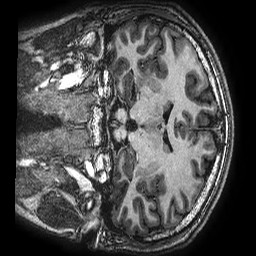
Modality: T1w
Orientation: coronal
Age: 18
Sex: male
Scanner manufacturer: ge
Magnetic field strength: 3 T
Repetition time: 0.00766 s
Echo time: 0.003476 s